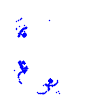
Particle: proton